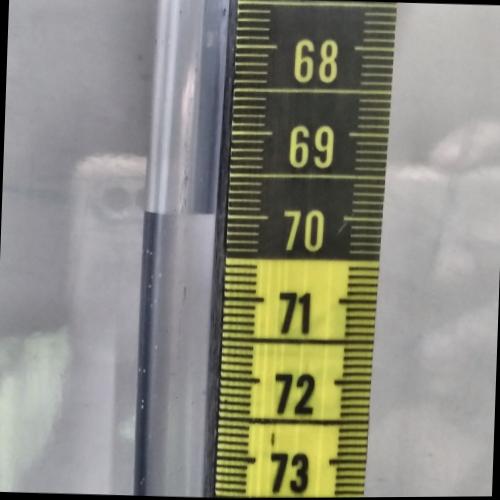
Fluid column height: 70.0 cm